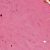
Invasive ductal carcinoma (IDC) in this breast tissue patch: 0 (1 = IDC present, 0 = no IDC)